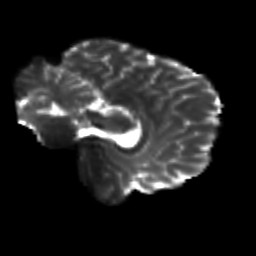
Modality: T2w
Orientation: sagittal
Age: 18
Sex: female
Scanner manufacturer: siemens
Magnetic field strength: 3 T
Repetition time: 3.5 s
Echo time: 0.125 s